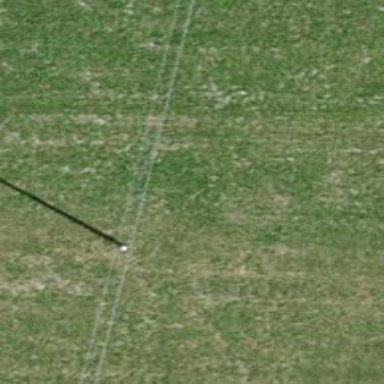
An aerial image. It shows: Utility pole in the area.